七年级 · 画法几何学
(本小题8.0分)

$($ 对应目标 $9 、 11 、 12 、 14)$ 阅读下面材料:

小聪遇到这样一个问题: 如图 $1, \angle A O B=\alpha$, 请画一个 $\angle A O C$, 使 $\angle A O C$ 与 $\angle B O C$ 互补.

图1

图2

图3

小聪是这样思考的: 首先通过分析明确射线 $O C$ 在 $\angle A O B$ 的外部, 画出示意图, 如图2所示; 然后通过构造平角找到 $\angle A O C$ 的补角 $\angle C O D$, 如图3所示; 进而分析要使 $\angle A O C$ 与 $\angle B O C$ 互补, 则需 $\angle B O C=\angle C O D$.

因此, 小聪找到了解决问题的方法: 反向延长射线 $O A$ 得到射线 $O D$, 利用量角器画出 $\angle B O D$ 的平分线 $O C$, 这样就得到了 $\angle B O C$ 与 $\angle A O C$ 互补.

（1)小聪根据自己的画法写出了已知和求证，请你完成证明;

已知：如图3，点 $O$ 在直线 $A D$ 上，射线 $O C$ 平分 $\angle B O D$.

求证: $\angle A O C$ 与 $\angle B O C$ 互补.

(2)参考小聪的画法, 请在图4中画出一个 $\angle A O H$, 使 $\angle A O H$ 与 $\angle B O H$ 互余. (保留画图痕迹)

图4

(3) 已知 $\angle E P Q$ 和 $\angle F P Q$ 互余, 射线 $P M$ 平分 $\angle E P Q$, 射线 $P N$ 平分 $\angle F P Q$.若 $\angle E P Q=\beta(0 \cdots \circ<\beta<$ $90 \div \circ$ ), 直接写出锐角 $\angle M P N$ 的度数是
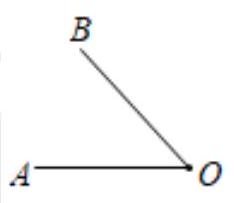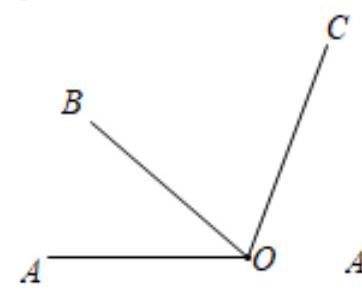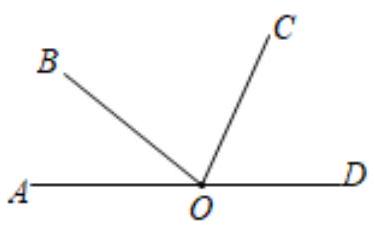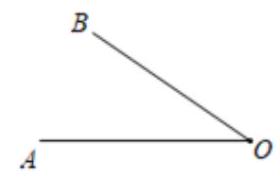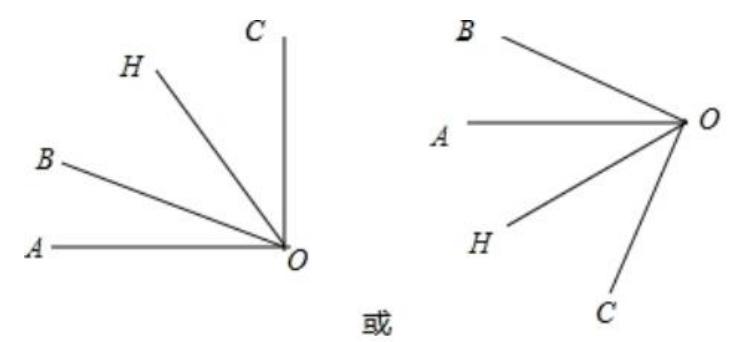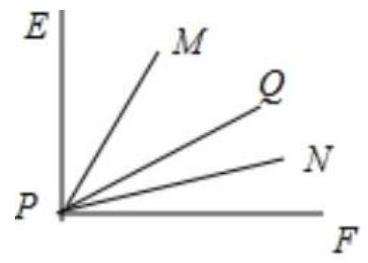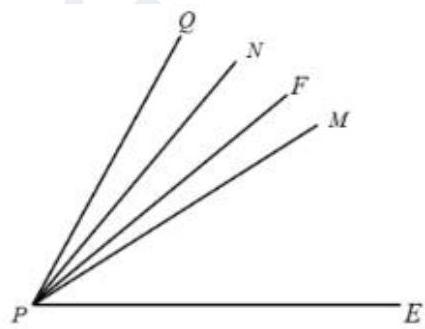
答案: (1)证明: $\because$ 点 $O$ 在直线 $A D$ 上,\n$\therefore \angle A O B+\angle B O D=180^{\circ}$,\n即 $\angle A O B+\angle B O C+\angle C O D=180^{\circ}$,\n$\therefore \angle A O C+\angle C O D=180^{\circ}$,\n$\because O C$ 平分 $\angle B O D$,\n$\therefore \angle B O C=\angle C O D$,\n$\because \angle A O C+\angle B O C=180^{\circ}$,\n即 $\therefore A O C$ 与 $\angle B O C$ 互补;\n(2)如图所示, 肌萎缩做图形:\n \n或\n(3)如图,\n\n$\because \angle E P Q$ 和 $\angle F P Q$ 互余,\n,$\therefore \angle E P Q+\angle F P Q=90^{\circ}$, 即 $\angle F P Q=90^{\circ}-\beta$,\n$\because$ 射线 $P M$ 平分 $\angle E P Q$,\n$\therefore \angle Q P M=\frac{1}{2} \angle E P Q=\frac{1}{2} \beta$,\n$\because$ 射线 $P N$ 平分 $\angle F P Q$,\n$\therefore \angle Q P N=\frac{1}{2} \angle F P Q=45^{\circ}-\frac{l}{2} \beta$,\n$\therefore$ :锐角 $\angle M P N=\angle N P Q+\angle M P Q=45^{\circ}$;\n\n当 $\angle E P Q>\angle F P Q$ 时,\n$\because \angle E P Q=\beta, \quad \therefore \angle F P Q=90^{\circ}-\beta$,\n$\therefore \angle N P Q=\frac{1}{2} \angle F P Q=45^{\circ}-\frac{1}{2} \beta, \angle M P Q=\frac{1}{2} \angle E P Q=\frac{1}{2} \beta$,\n$\therefore \angle M P N=\angle M P Q-\angle N P Q=\beta-45^{\circ}$\n当 $\angle E P Q<\angle F P Q$ 时, 同理可得, $\angle M P N=\angle N P Q-\angle M P Q=45^{\circ}-\beta$;\n故答案是: $45^{\circ}$ 或 $\mid \beta-45^{\circ} \%$.
解析: (1)根据画法写出已知和求证, 即可得解; (2)根据小聪的画法, 画出一个 $\angle A O H$,使 $\angle A O H$ 与 $\angle B O H$ 互余即可; (3)根据已知条件画图即可求解;